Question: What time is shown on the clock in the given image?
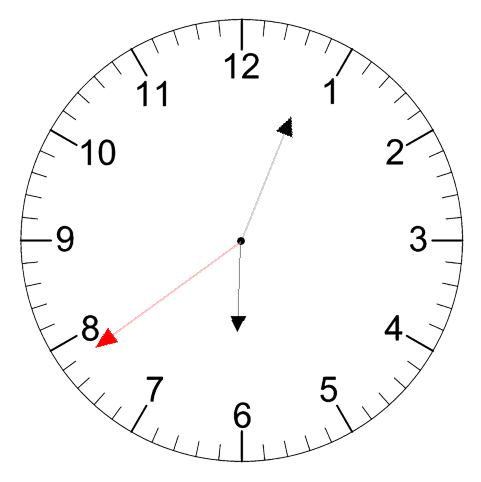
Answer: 06:03:39